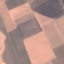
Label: AnnualCrop